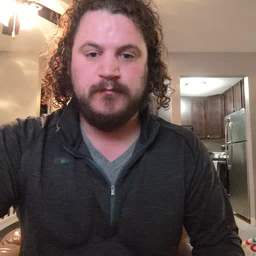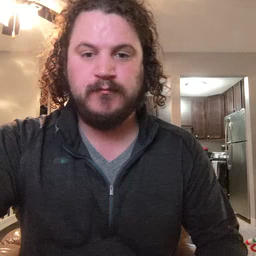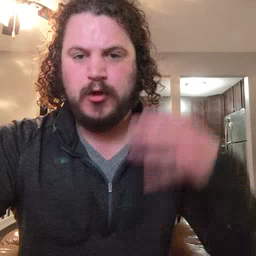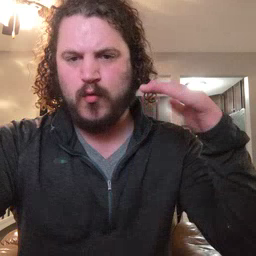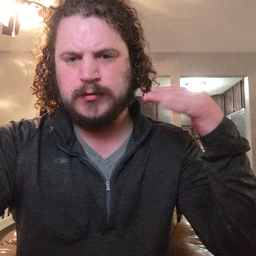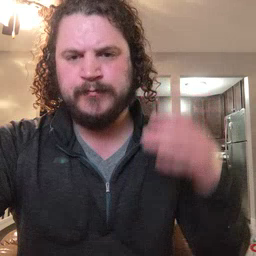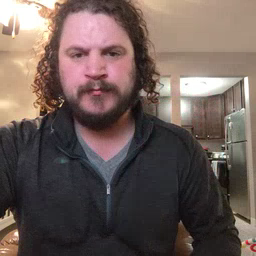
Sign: noisy